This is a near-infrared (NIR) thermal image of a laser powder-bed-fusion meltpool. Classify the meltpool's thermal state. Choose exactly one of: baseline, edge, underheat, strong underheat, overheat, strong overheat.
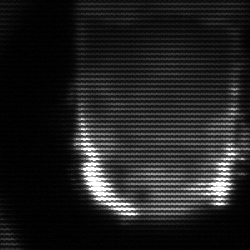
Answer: baseline